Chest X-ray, PA view. Patient: 63 years old, sex F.
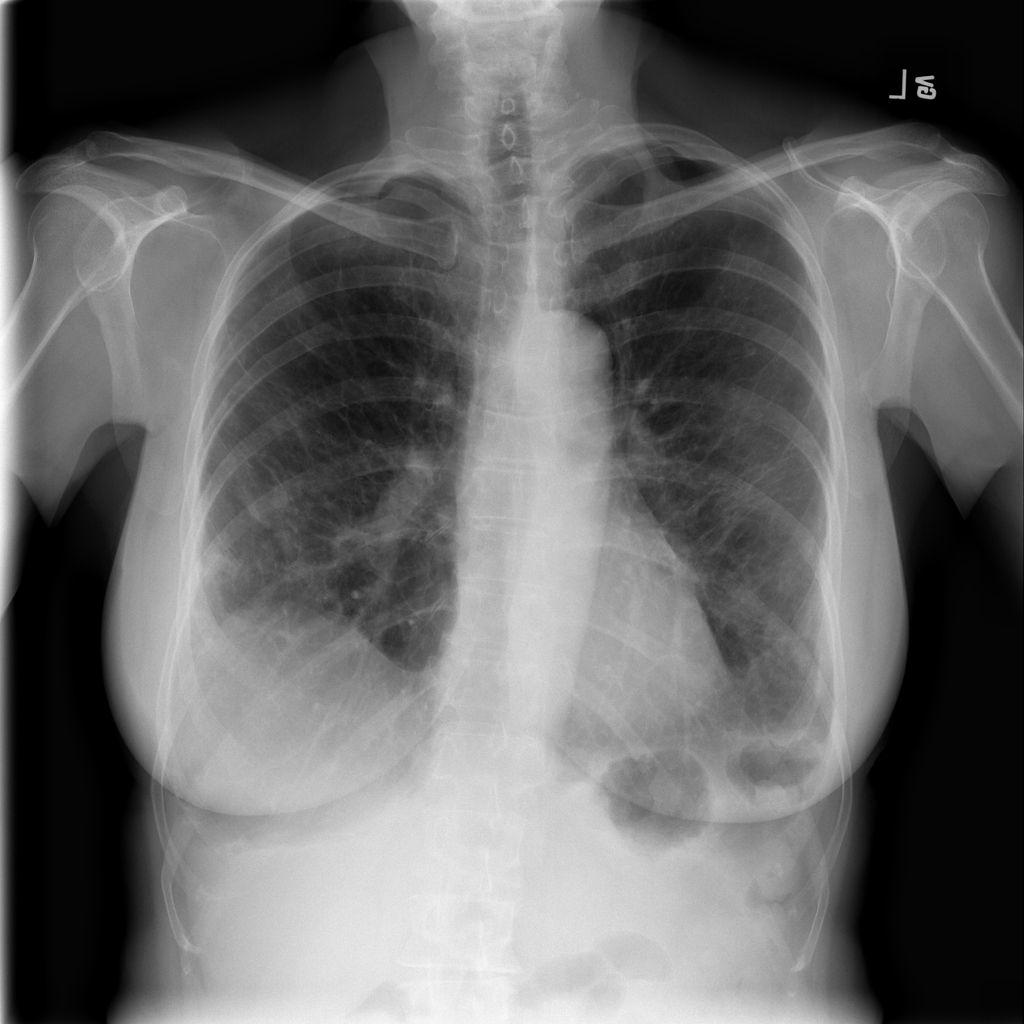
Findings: No Finding